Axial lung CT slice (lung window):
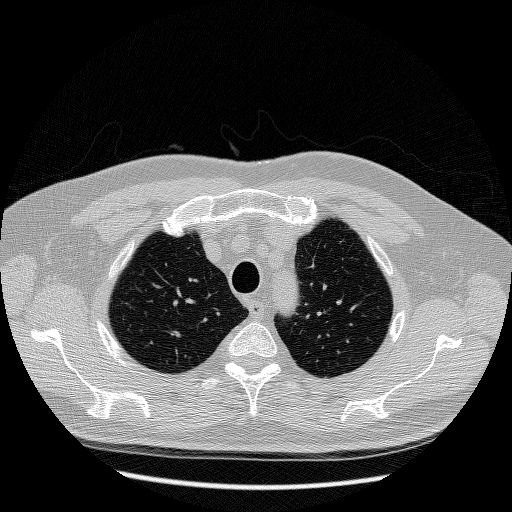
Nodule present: no